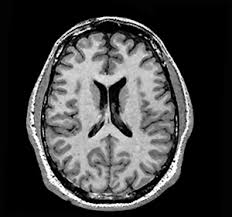
Label: notumor